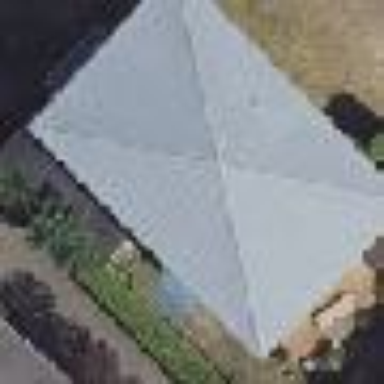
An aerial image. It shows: Detached building with hipped roof.